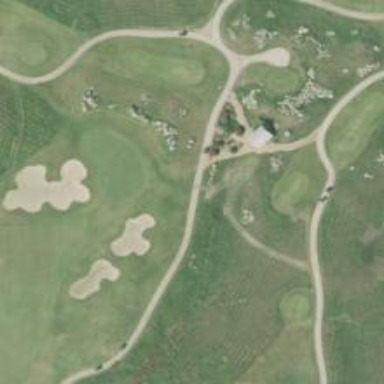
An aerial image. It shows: Path for both road and golf.